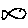
Label: fish